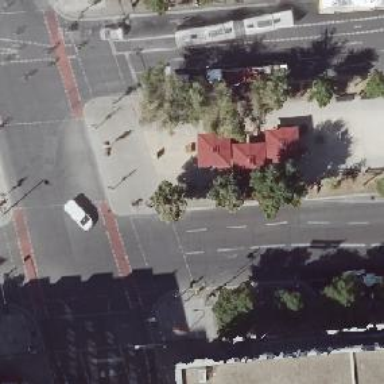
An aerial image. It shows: Footway that serves as traffic island.